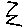
Label: zigzag